Question: I need a function so that, when given the Vector3 for a, b and c, will give me a new Vector3, the rotation of the Triangle. Pretty much, for point d, if I want to move it out, adjacent to the triangle, I just have to multiply the distance I want to move it by the Vector3 rotation, and add the old position to get the new Location.

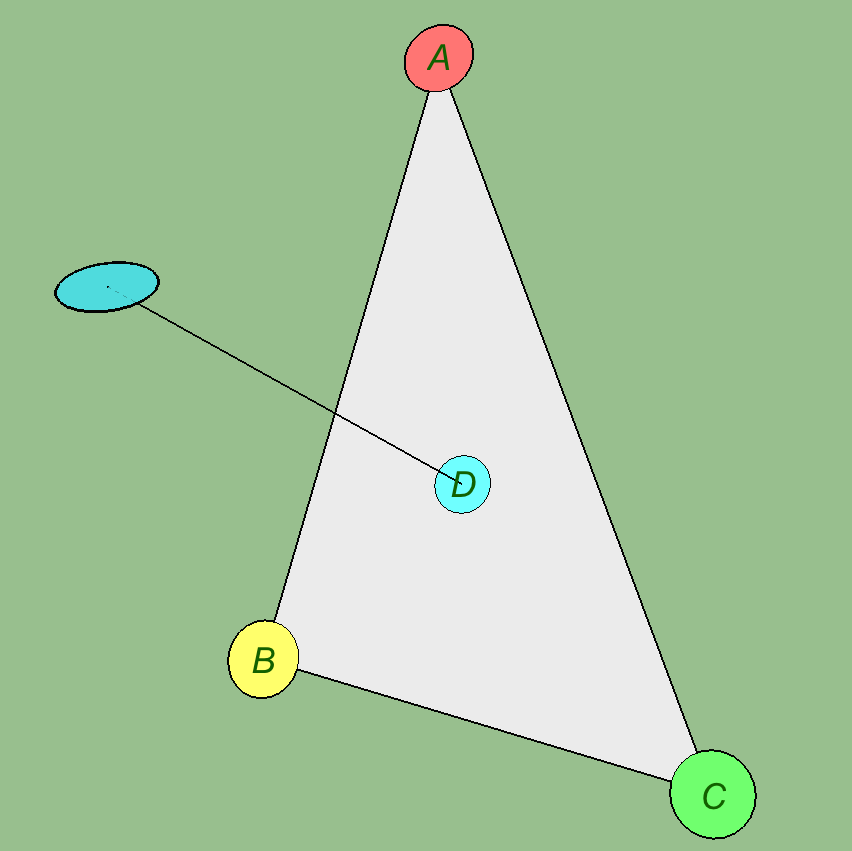
Answer: The vector you want is called the unit normal vector. "Unit" means the length is 1 (so that you can just multiply by distance), and "normal" is the name of the vector that's perpendicular to a surface.
To get it, take the <URL> for details on how to do this mathematically.
Note: "Normalizing" a vector means to keep the direction the same, but change the length to 1. It doesn't directly relate to a "normal vector".